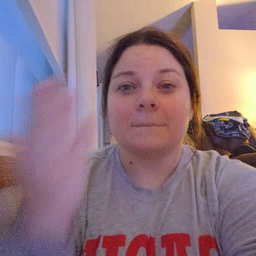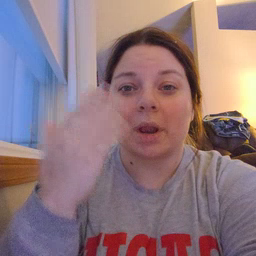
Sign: morning